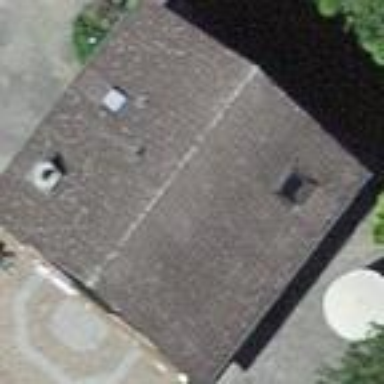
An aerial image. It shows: Building with tiled roof.